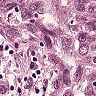
Metastatic tissue present: yes